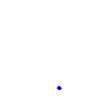
Particle: pion